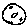
Label: moon